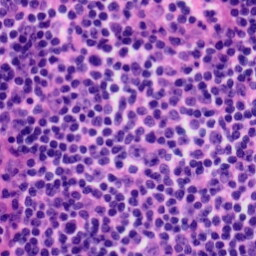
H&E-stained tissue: Tonsil